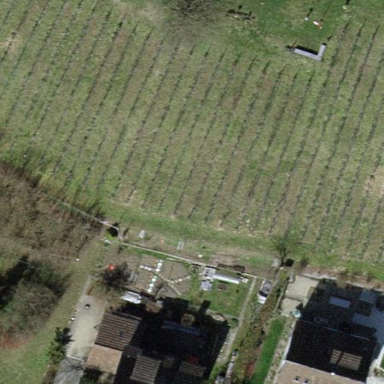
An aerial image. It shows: Beautiful vineyard in the countryside.